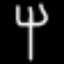
Label: fork